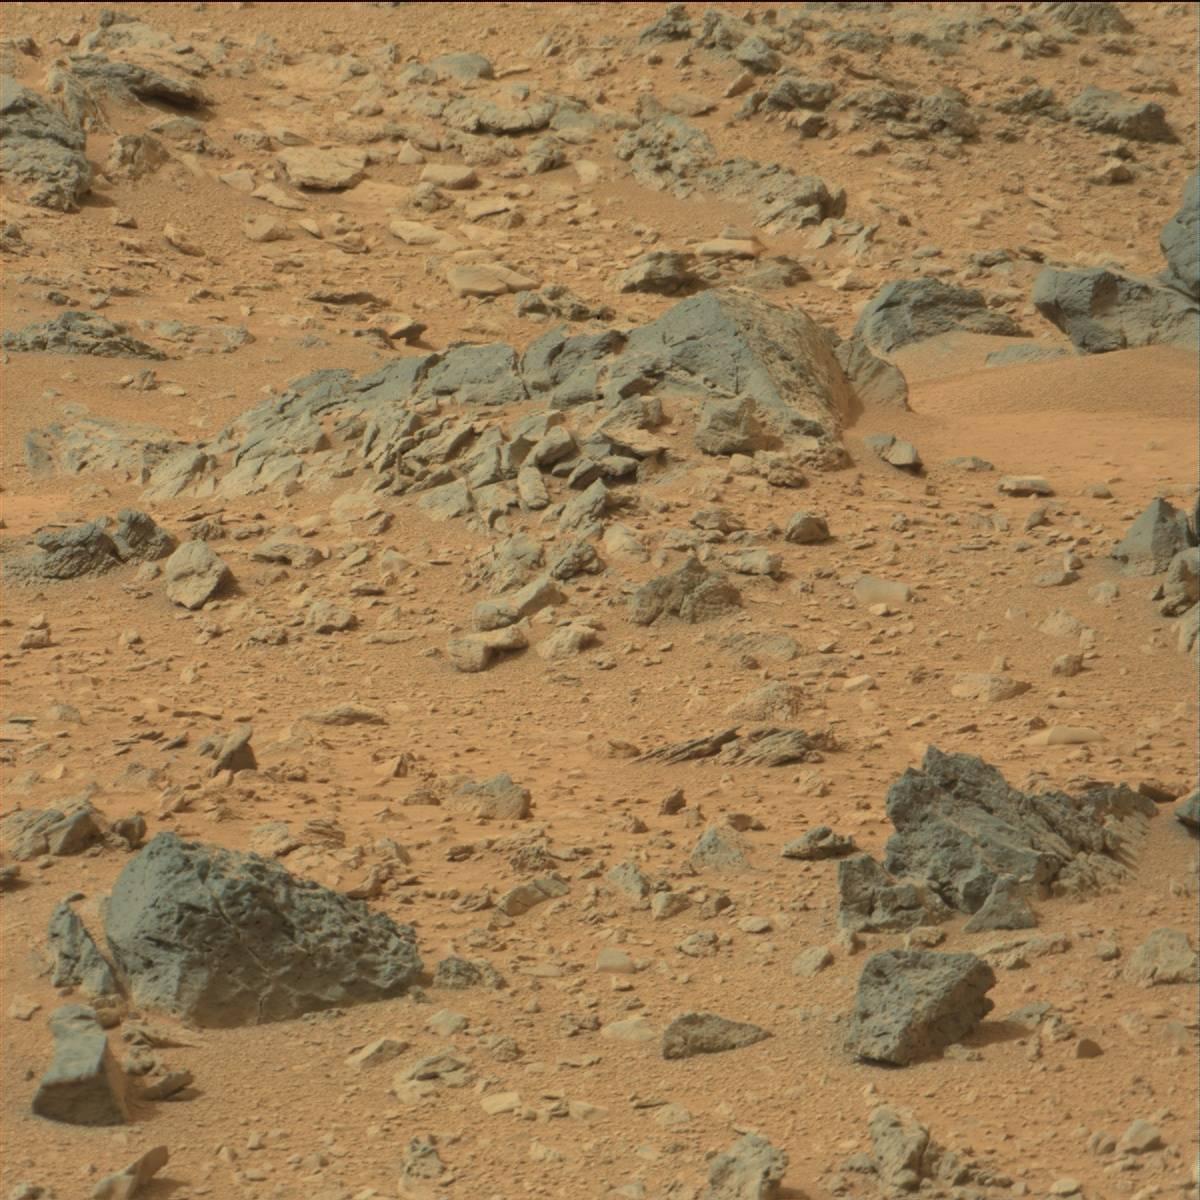
Terrain classes present: Bedrock, Sand / Soil